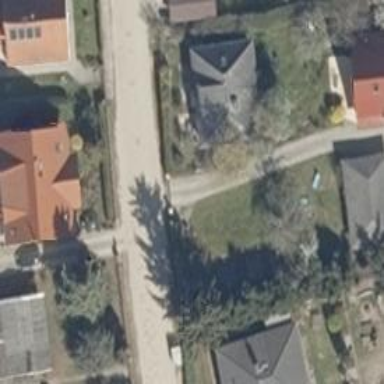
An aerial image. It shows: Gravel residential road with no sidewalk.